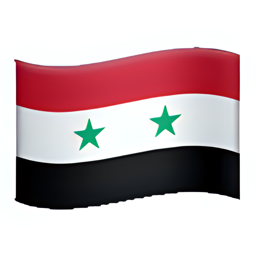
Name: flag for syria
Emoji: 🇸🇾
Group: Flags
Sub-group: country-flag